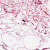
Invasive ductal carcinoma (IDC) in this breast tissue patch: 0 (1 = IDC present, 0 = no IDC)